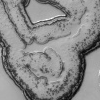
Atmospheric dust classification: not_dusty